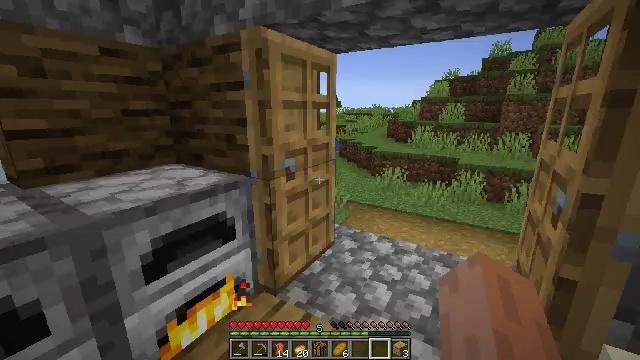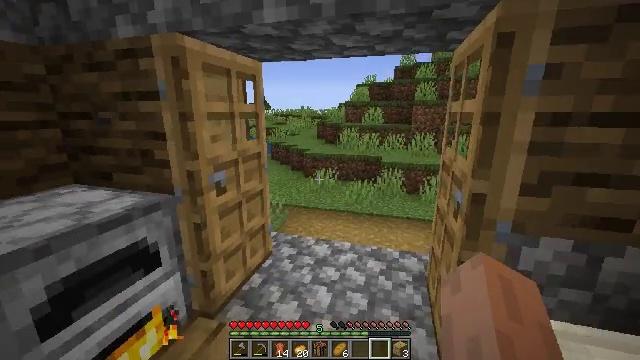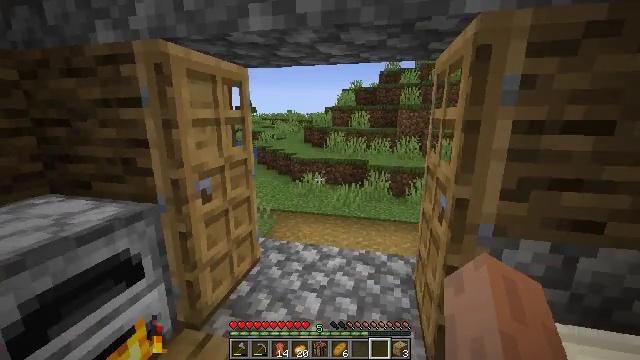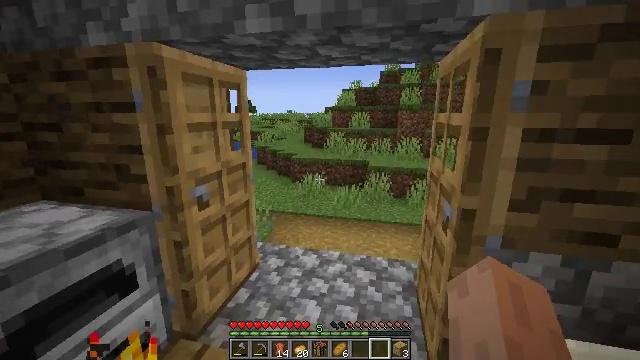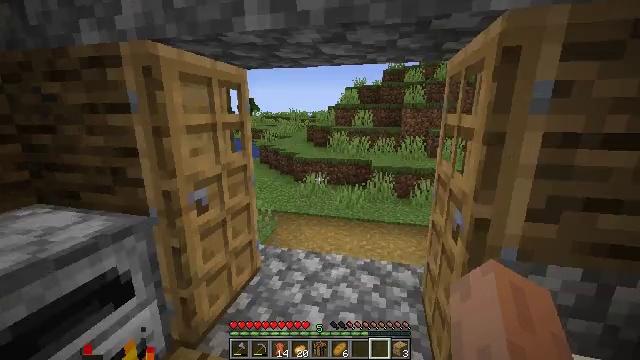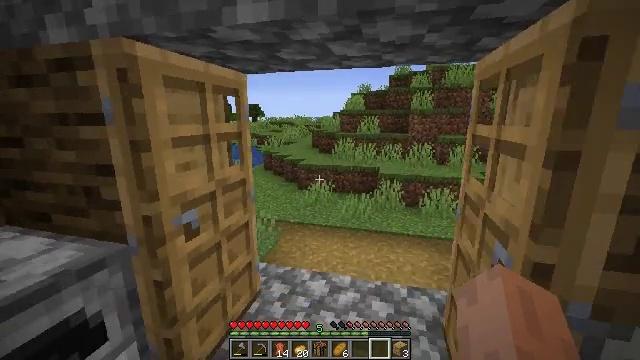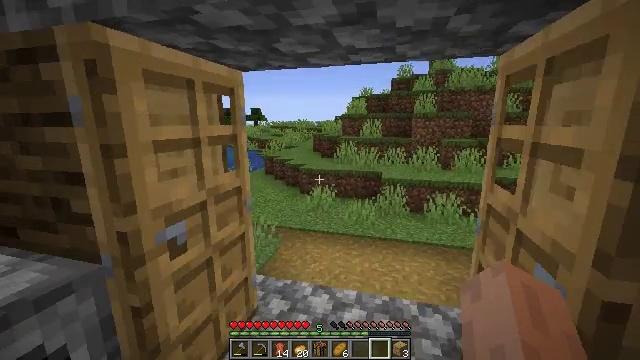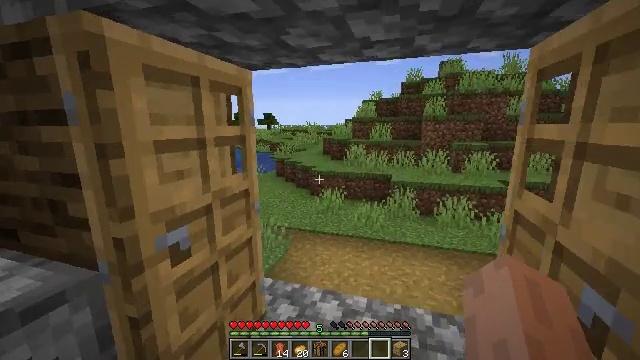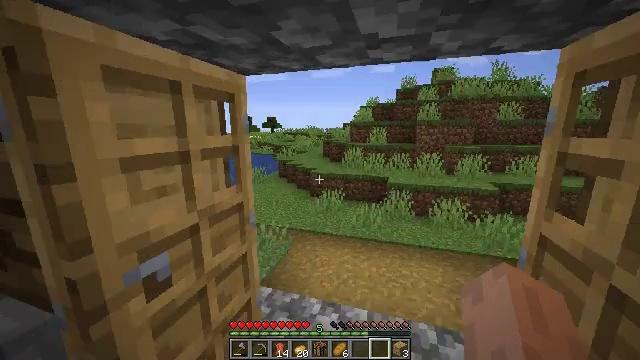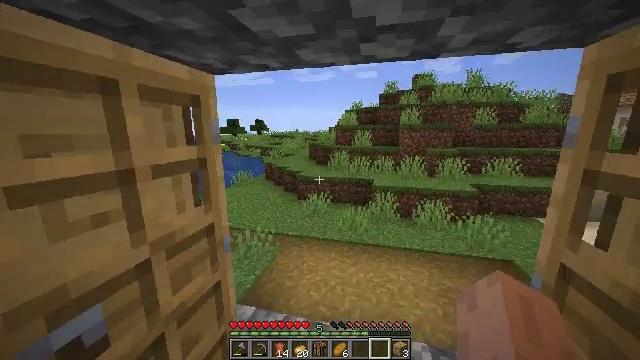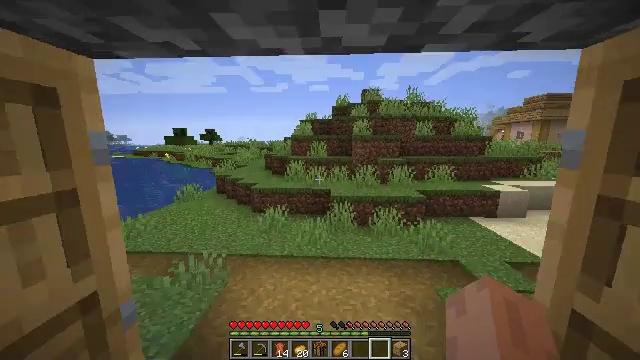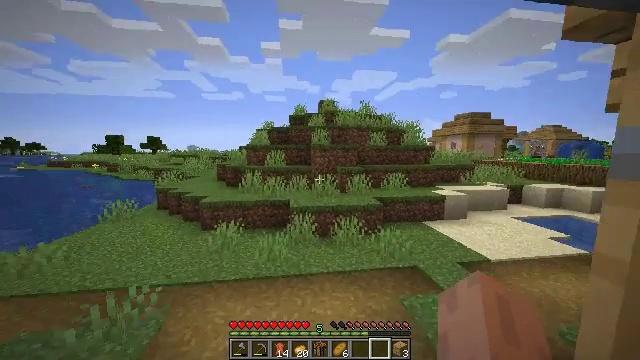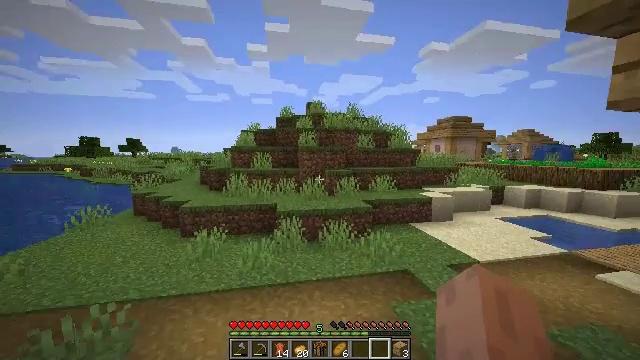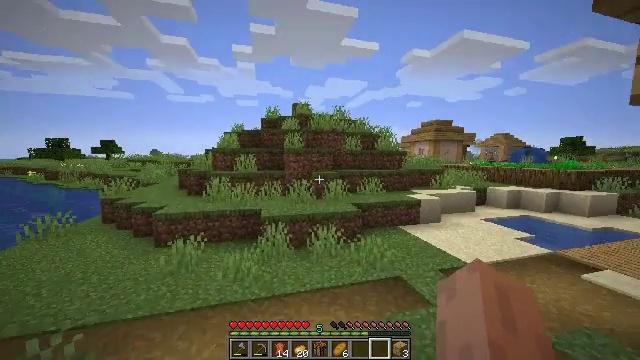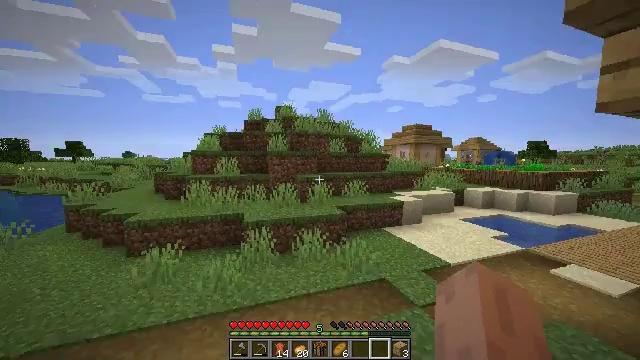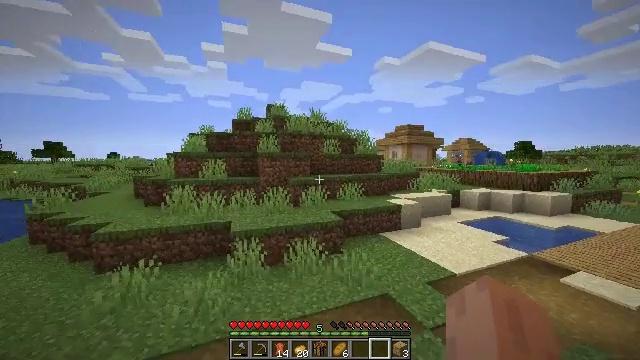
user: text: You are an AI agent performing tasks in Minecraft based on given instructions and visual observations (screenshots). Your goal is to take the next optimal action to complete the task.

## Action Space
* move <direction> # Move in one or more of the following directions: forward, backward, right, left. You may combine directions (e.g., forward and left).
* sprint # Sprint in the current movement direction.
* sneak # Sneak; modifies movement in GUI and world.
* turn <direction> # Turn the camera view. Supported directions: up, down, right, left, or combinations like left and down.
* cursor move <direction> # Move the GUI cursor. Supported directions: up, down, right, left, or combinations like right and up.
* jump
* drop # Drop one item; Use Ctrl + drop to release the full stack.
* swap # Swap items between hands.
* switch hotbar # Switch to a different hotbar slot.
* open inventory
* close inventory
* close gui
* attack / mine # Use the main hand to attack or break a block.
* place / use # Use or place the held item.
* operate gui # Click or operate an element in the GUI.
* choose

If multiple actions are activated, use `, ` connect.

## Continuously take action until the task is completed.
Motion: motion action
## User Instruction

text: Remove the existing composter.
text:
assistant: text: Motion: turn right
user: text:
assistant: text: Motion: turn right
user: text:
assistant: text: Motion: move forward
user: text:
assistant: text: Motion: move forward
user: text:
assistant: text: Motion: move forward, turn left and up
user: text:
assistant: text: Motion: move forward, sprint
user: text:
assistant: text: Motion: move forward, sprint, turn left
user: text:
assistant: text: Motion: move forward, sprint
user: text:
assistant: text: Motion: move forward, sprint, turn right
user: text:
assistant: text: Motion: move forward, sprint, turn right and up
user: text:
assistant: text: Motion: move forward, sprint, turn right and up
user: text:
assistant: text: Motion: move forward, sprint, turn right
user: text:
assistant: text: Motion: move forward, sprint, turn right
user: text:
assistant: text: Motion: move forward, sprint, turn right
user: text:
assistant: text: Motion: move forward, sprint, turn right
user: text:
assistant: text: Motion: move forward, sprint
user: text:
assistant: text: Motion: move forward, sprint, turn right
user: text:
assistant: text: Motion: move forward, sprint, turn right and down
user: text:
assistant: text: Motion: move forward, turn right
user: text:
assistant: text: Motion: move forward, turn right
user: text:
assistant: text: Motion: move forward
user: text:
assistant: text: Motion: move forward
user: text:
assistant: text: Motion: move forward
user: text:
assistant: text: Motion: move forward
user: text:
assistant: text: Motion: move forward, switch to hotbar 1
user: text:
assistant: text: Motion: move forward, switch to hotbar 1
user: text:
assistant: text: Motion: move forward
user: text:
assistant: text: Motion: move forward
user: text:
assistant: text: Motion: move forward
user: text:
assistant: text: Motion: move forward